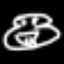
Label: frog